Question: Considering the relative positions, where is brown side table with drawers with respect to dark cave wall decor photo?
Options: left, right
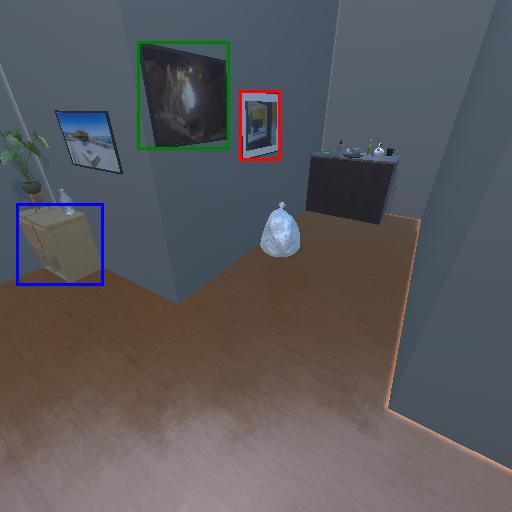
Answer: left